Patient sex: F
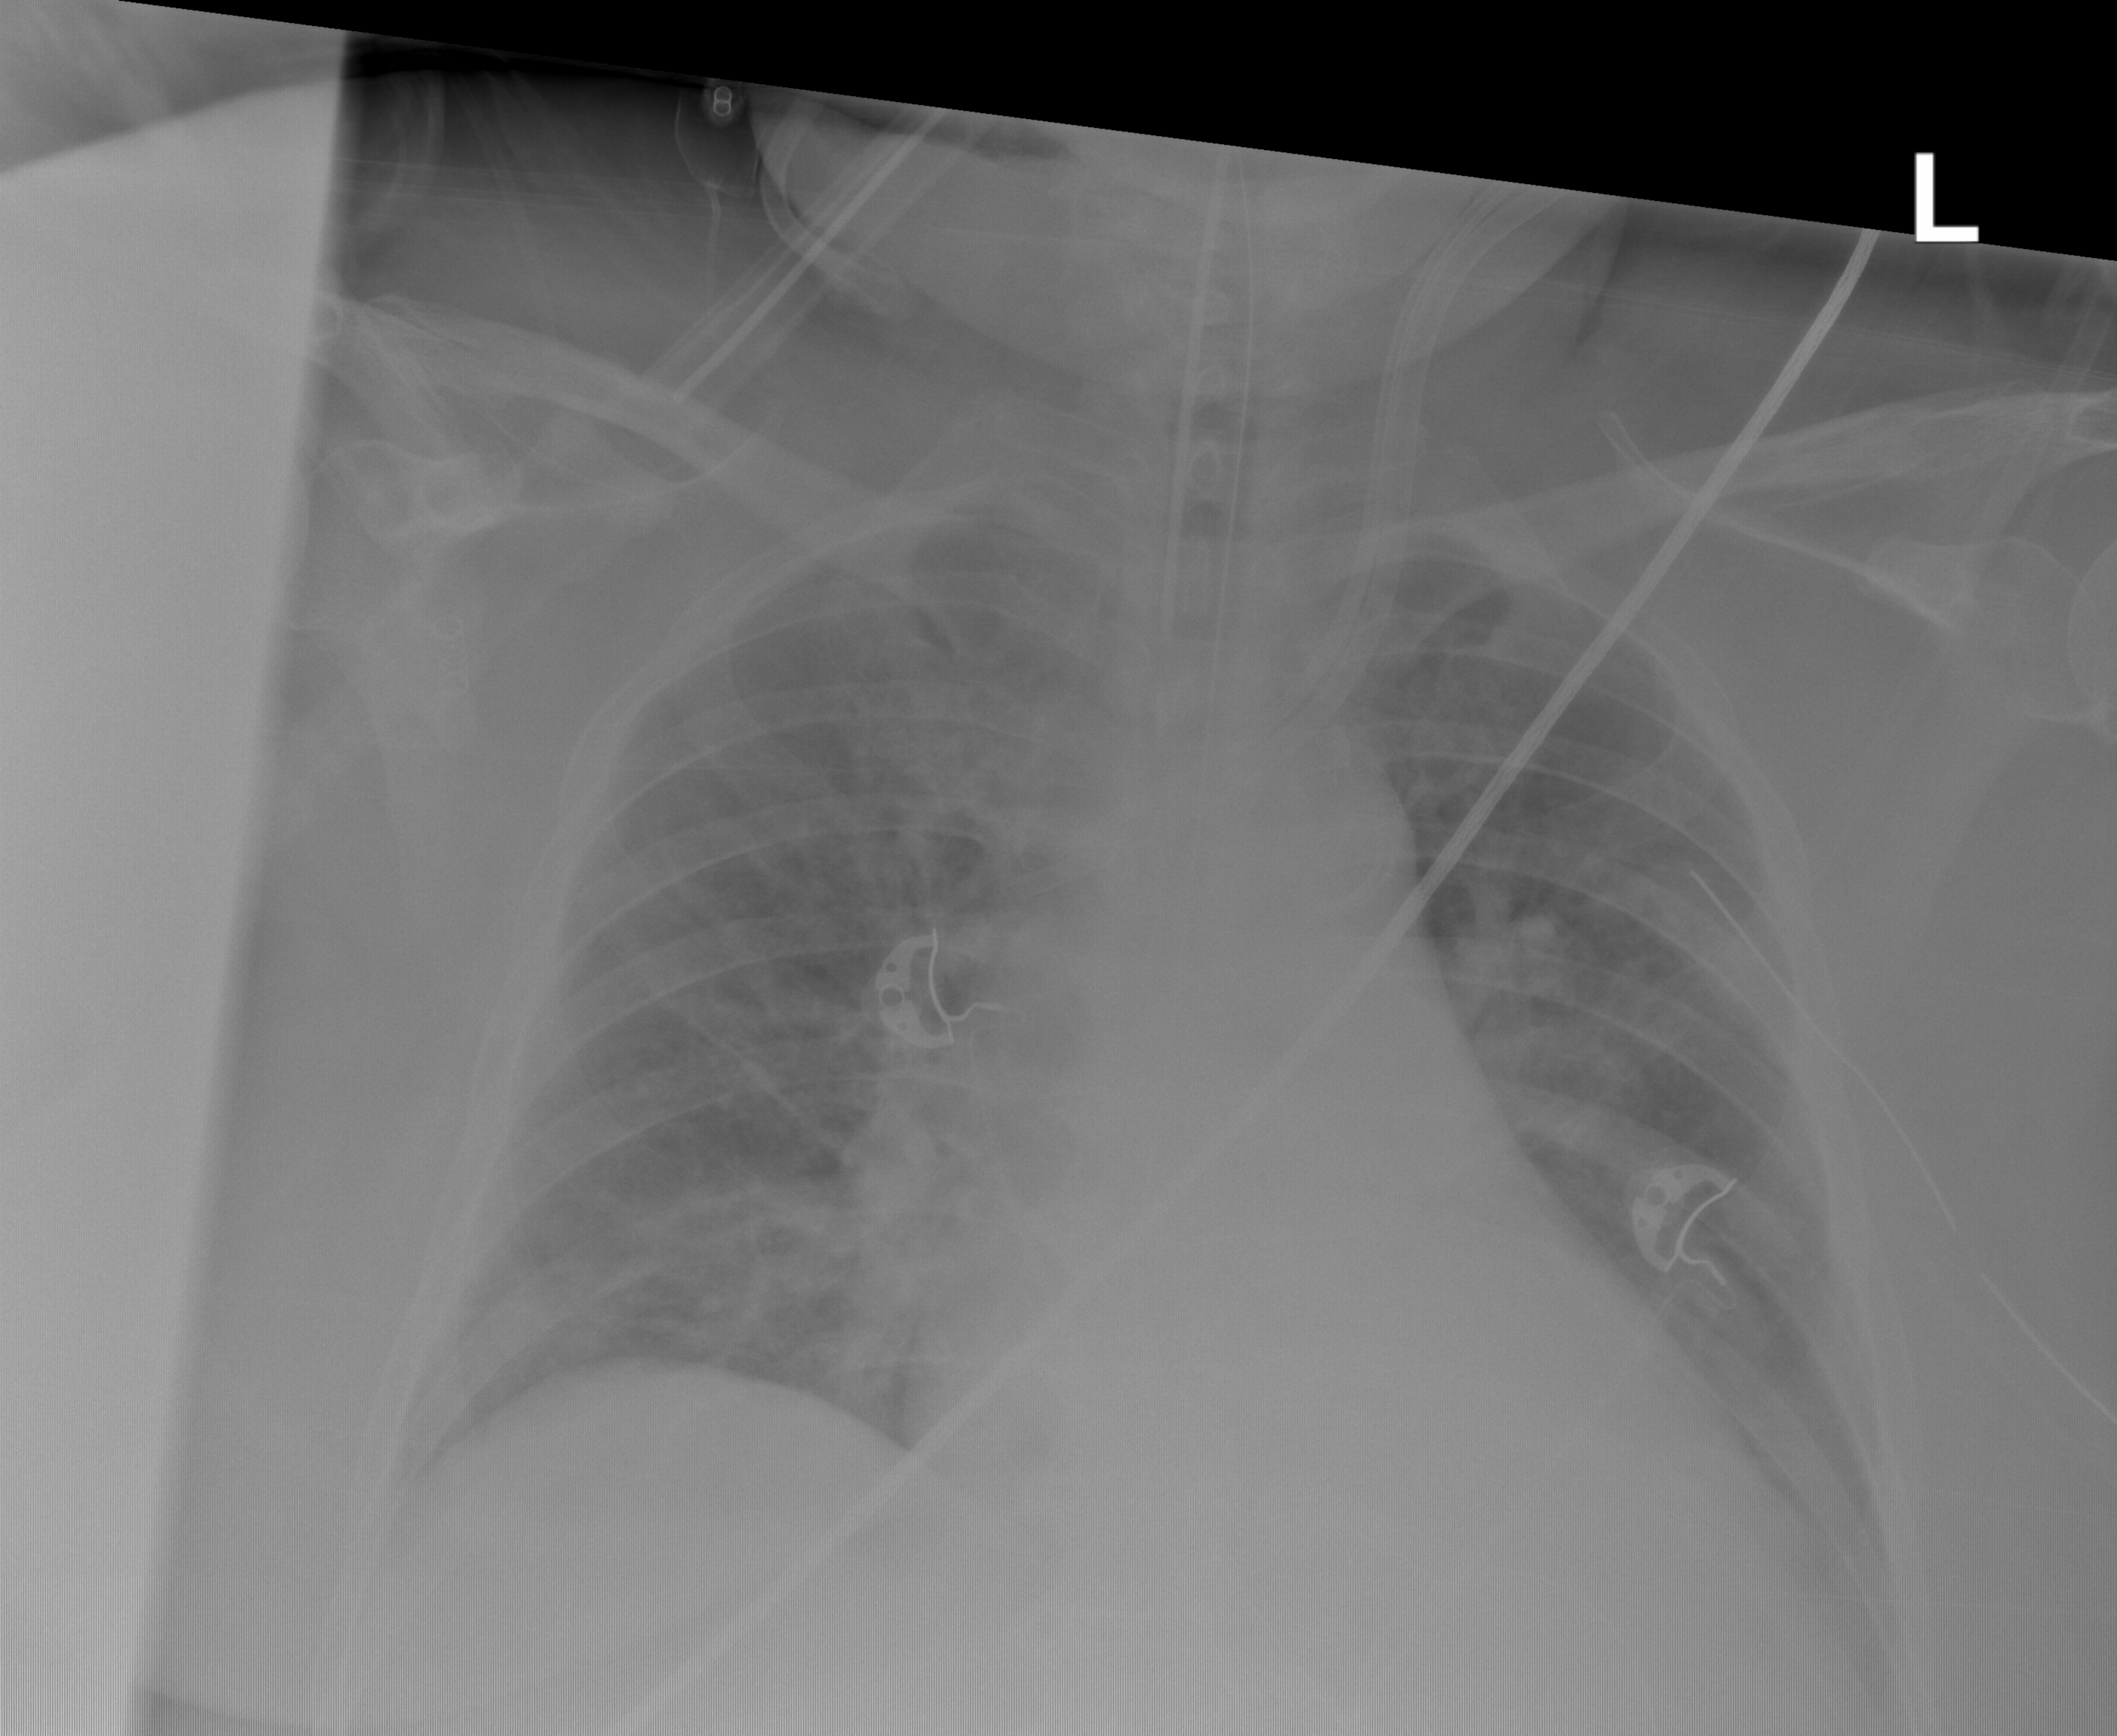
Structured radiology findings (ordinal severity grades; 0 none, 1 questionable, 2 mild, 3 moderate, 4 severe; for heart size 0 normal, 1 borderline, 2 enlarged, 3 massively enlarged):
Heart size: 2
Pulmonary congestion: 2
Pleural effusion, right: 0
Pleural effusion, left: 0
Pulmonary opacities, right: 0
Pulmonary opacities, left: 0
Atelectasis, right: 2
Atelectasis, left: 0